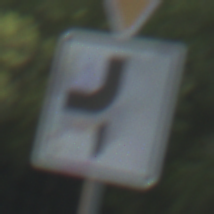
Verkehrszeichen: VerlaufVorfahrtsstrasse7
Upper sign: VorfahrtGewaehren
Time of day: MorningAfternoon
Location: Outdoor (Urban)
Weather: PartlyCloudy
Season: NotSpecified
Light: Natural